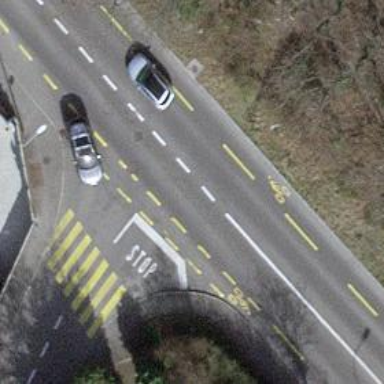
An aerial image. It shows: Tertiary road with sidewalks on both sides and designated cycle lane.